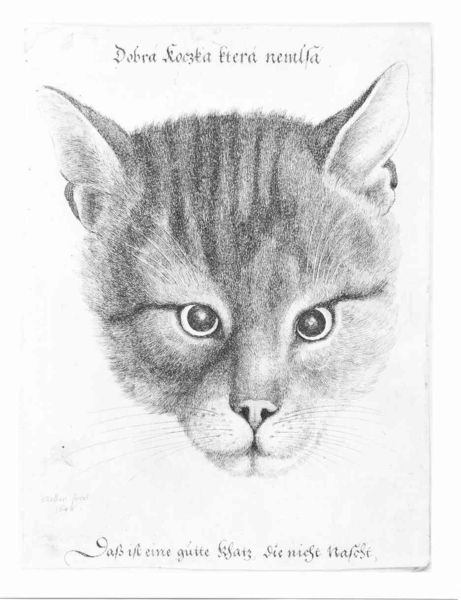
Titel: Katzenkopf von vorne (Der mittlere Katzenkopf)
Künstler: Wenzel Hollar
Standort: Karlsruhe
Institution: Staatliche Kunsthalle Karlsruhe
Schlagwörter: kopf, weiß, wolf, grau, haar, mund, nase, ohr, schwarz, skizze, zeichnung, blick, tier, tiere, hochformat, muster, bart, anatomie, augen, gesicht, porträt, auge, haare, blatt, frontal, ohren, fell, holzschnitt, schrift, papier, studie, grafik, graphik, steifen, wild, spitz, ernst, brauen, pupillen, gestreift, streifen, deutsch, wimpern, name, katze, unterschrift, buch, kohle, schnurrhaare, druck, lithographie, schwarz weiss, druckgrafik, radierung, stich, illustration, text, bleistift, barthaare, pupille, schielen, fuchs, schnauze, gut, maul, tierportrait, mittelalter, märchen, zier, zeichnun, weich, forschung, getigert, tierkopf, ohre, altdeutsch, raubkatze, naschen, latein, beschriftet, lateinisch, unsymetrisch, wildkatze, biologie, luchs, sinnspruch, katzenkopf, asymetrisch, silberblick, polen, lisa, reim, polnisch, weltreise, miau, sie, katzr, slawisch, schielt, 19., katze#, büsi, öhrchen, felinae, büseli, maunz, frontsicht, nicht nascht, hoölzschnitt, das ist eine gute katz die nicht nascht, feall, naschkatze, koczka, schwarznase, spitzu, dobra katz, slavisch